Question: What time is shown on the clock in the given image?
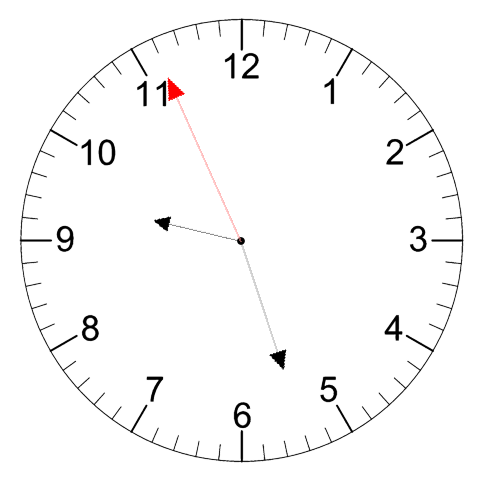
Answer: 09:26:56